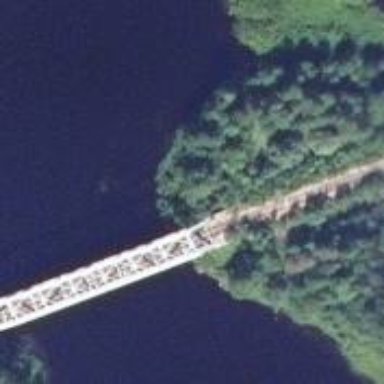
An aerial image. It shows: Disused railway bridge.